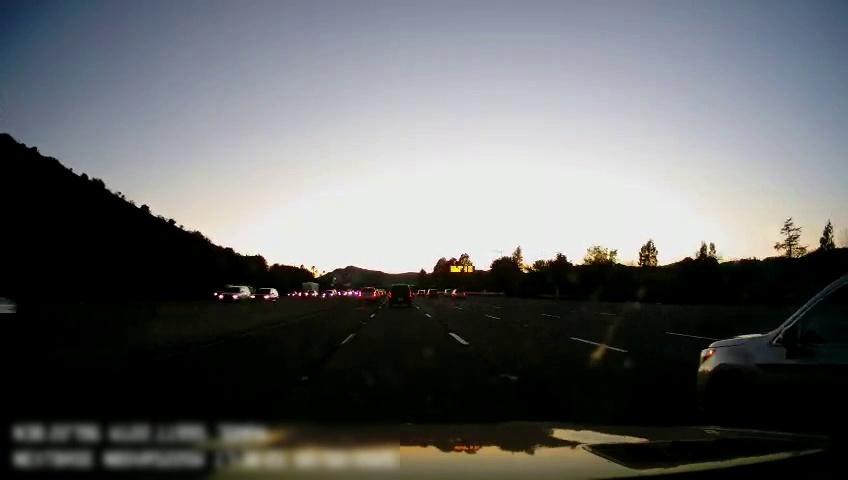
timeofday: Dusk/Dawn/Twilight
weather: Sunny
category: Drivable Space
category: Vehicles | SUV
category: Vehicles | SUV
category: Vehicles | Other LV
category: Vehicles | SUV
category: Vehicles | Truck
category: Vehicles | Car
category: Vehicles | Car
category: Vehicles | SUV
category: Lanes | Alternate Lane
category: Lanes | Current Lane
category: Lanes | Current Lane
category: Lanes | Alternate Lane
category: Lanes | Alternate Lane
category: Lanes | Alternate Lane
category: Traffic | Signs